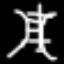
Label: The Eiffel Tower